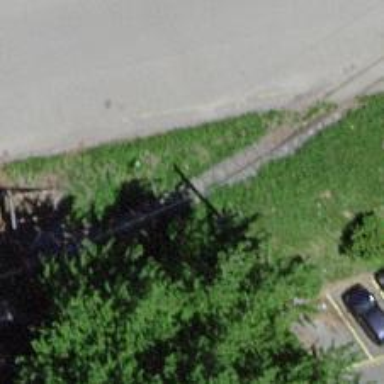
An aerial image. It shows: Narrow-gauge railway yard with one track. The yard is electrified with contact line.